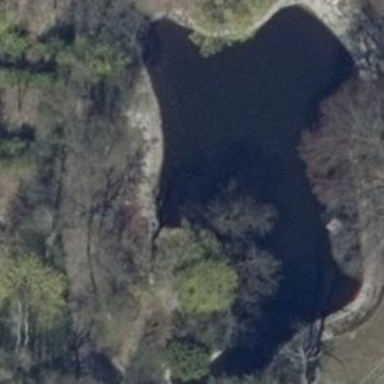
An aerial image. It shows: Pond with natural water.